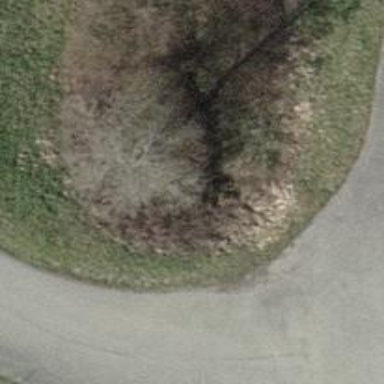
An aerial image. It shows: Culvert tunnel.